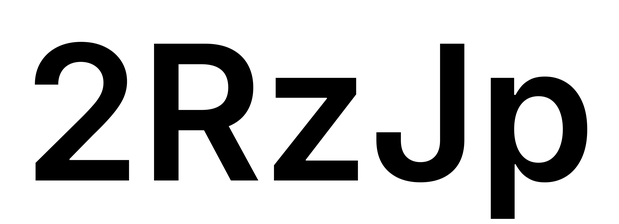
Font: Inter_SemiBold